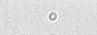
Label: camera_spot